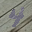
Label: 4